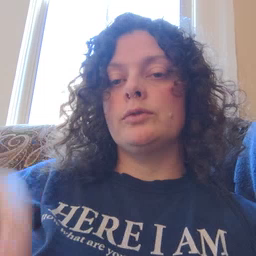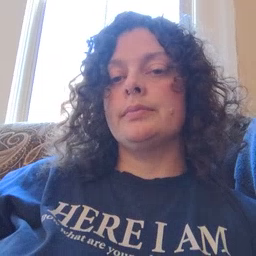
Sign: wet